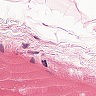
Metastatic tissue present: no